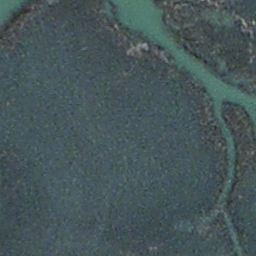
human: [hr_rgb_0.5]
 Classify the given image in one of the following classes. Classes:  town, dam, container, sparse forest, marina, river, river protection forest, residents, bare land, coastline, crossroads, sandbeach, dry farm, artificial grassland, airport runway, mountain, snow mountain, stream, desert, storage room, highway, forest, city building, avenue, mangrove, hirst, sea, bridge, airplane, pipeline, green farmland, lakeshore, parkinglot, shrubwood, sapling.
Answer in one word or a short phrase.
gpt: stream